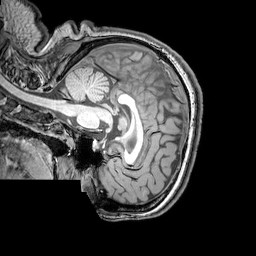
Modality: T1w
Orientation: sagittal
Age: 21
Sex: female
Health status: healthy
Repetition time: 0.081 s
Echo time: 0.037 s